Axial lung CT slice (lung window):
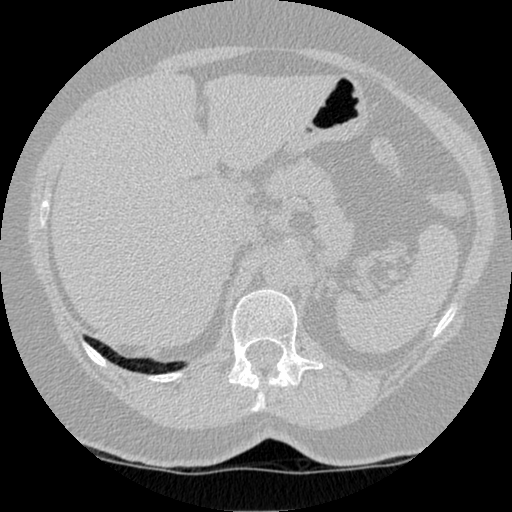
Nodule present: no